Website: macys
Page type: customer-info-address
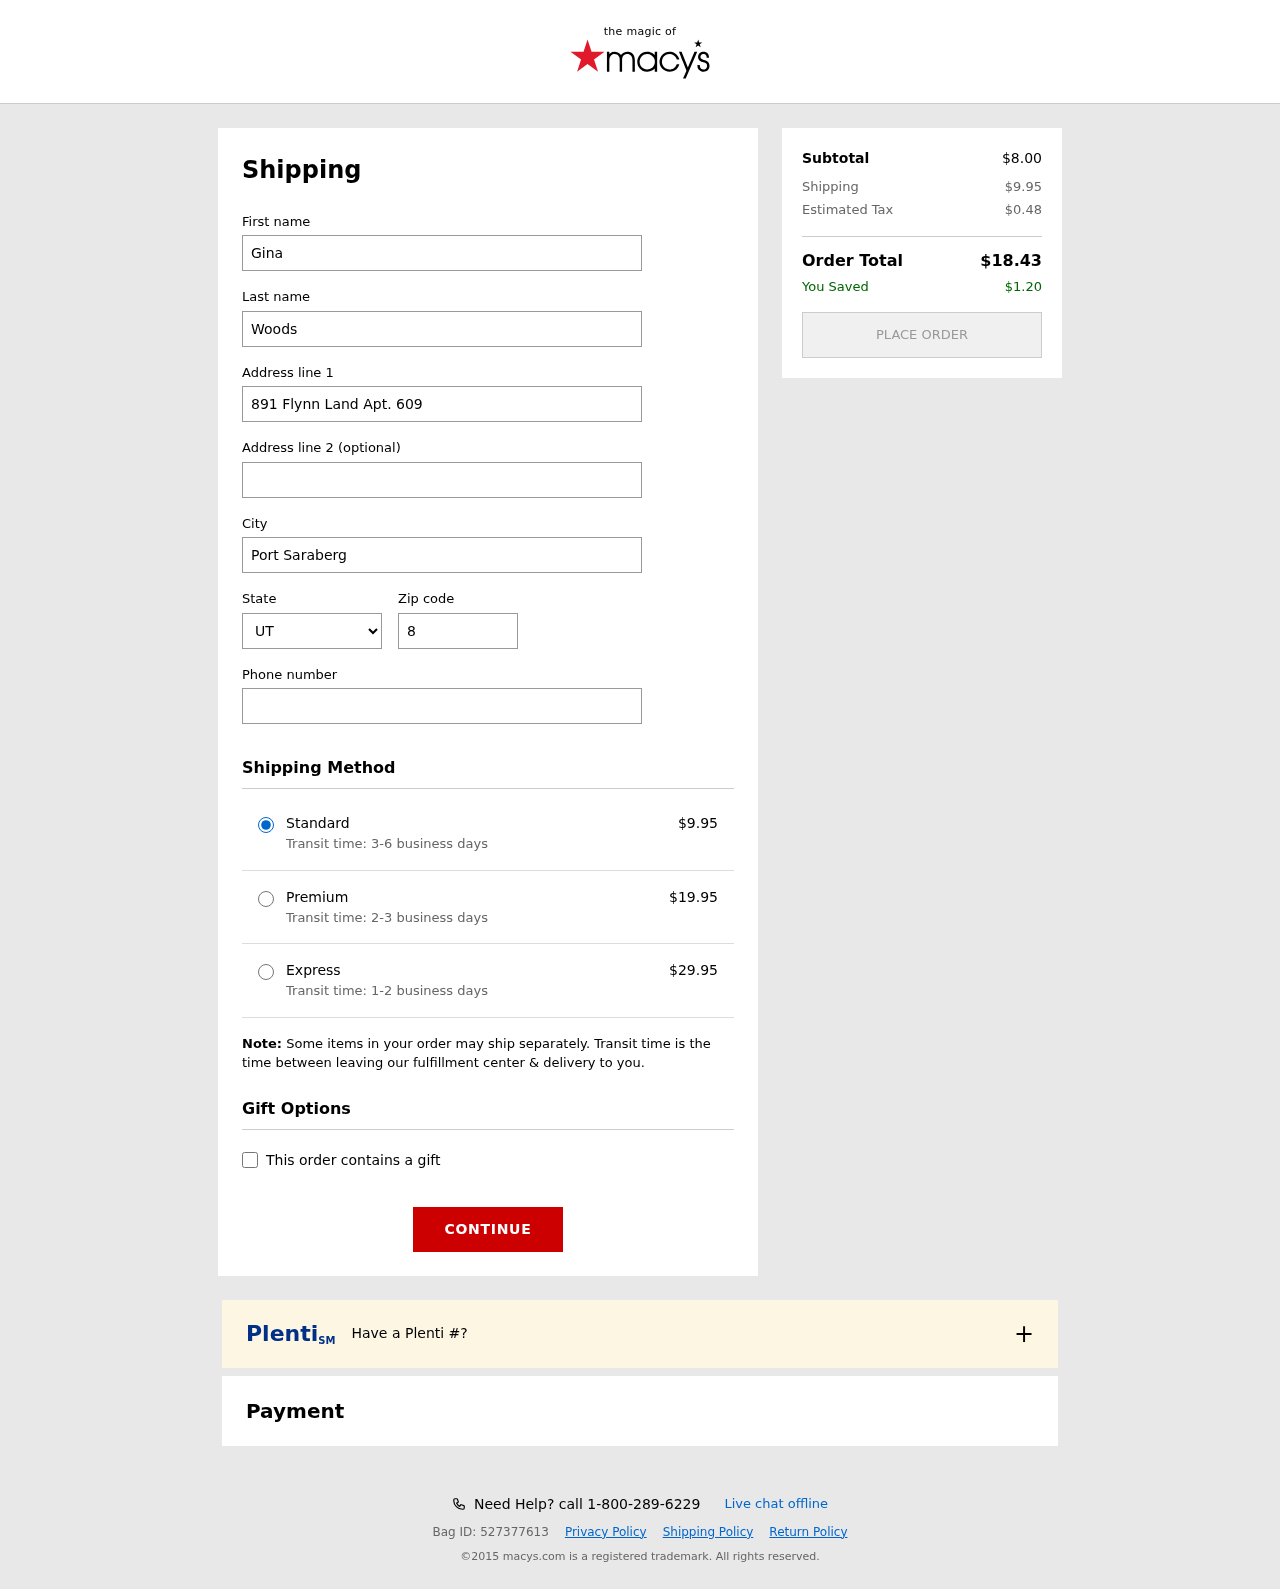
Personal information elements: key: PII_CITY
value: Port Saraberg
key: PII_FIRSTNAME
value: Gina
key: PII_LASTNAME
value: Woods
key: PII_PHONE
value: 9459094027
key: PII_POSTCODE
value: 83495
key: PII_STATE_ABBR
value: UT
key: PII_STREET
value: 891 Flynn Land Apt. 609
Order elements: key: ORDER_SHIPPING_COST
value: $9.95
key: ORDER_SHIPPING_COST_PREMIUM
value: $19.95
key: ORDER_SHIPPING_COST_EXPRESS
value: $29.95
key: ORDER_SUBTOTAL
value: $8.00
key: ORDER_TAX
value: $0.48
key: ORDER_TOTAL
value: $18.43
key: ORDER_SAVINGS
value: $1.20